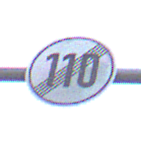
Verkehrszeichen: EndeGeschwindigkeit110
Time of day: SunriseSunset
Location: Outdoor (Nature)
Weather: Overcast
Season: NotSpecified
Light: Natural